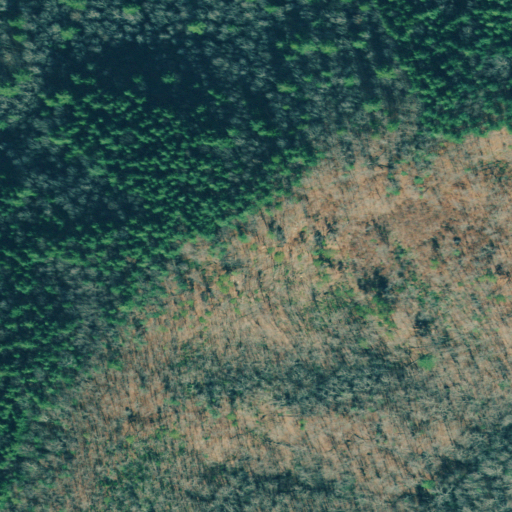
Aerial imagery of ridge(s) in Georgia named Shoal Ridge containing mixed forest, deciduous forest, and open development